Field crop: maize
Growth stage: 2
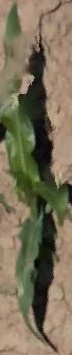
Species: maize